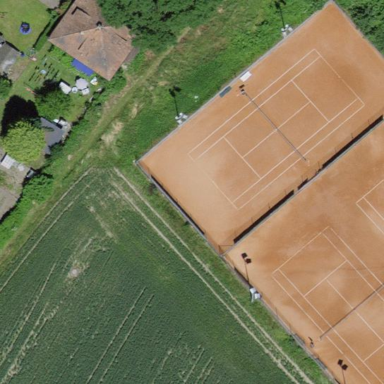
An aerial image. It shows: Tennis court on pitch.